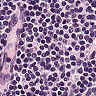
Metastatic tissue present: no